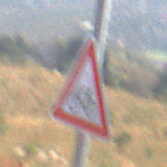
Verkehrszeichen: RadverkehrRechts
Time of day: Midday
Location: Outdoor (Nature)
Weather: PartlyCloudy
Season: NotSpecified
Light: Natural